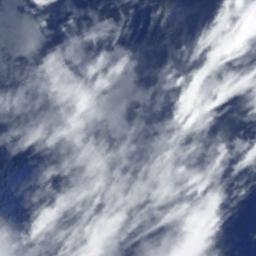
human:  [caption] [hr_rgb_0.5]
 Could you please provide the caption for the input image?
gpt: The white cloud is above land .

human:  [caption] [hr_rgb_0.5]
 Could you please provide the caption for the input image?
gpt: Large fluffy white clouds on blue sea .

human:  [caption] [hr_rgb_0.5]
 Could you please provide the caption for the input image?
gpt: The stratocumulus are located above the surface of the sea .

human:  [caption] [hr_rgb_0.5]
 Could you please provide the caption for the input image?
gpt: There is a layer of floating clouds on the sea .

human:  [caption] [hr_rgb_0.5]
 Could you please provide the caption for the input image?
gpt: There are many white clouds over a blue sea .